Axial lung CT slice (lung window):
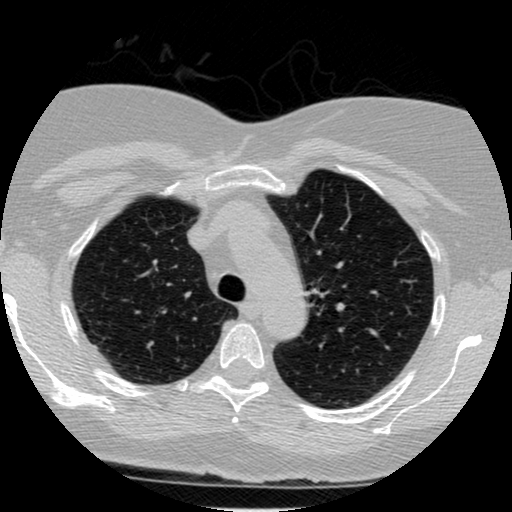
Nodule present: no